Interaction volume radius: 10 \u00c5
Interaction volume height: 15 \u00c5
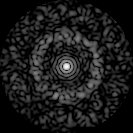
Disorder parameter: 0.8544